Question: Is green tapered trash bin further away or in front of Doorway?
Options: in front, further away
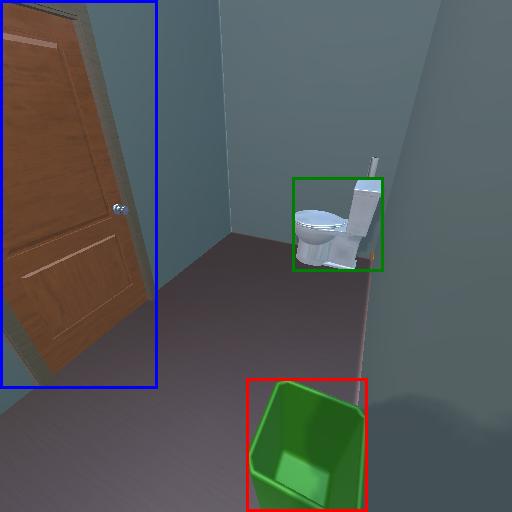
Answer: in front